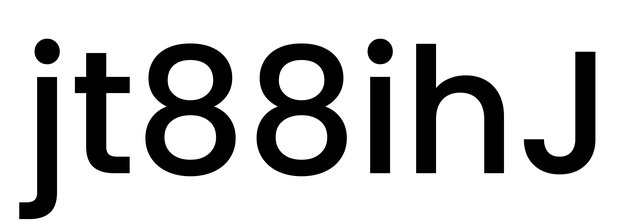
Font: Poppins-Medium